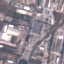
Land use / land cover: Industrial